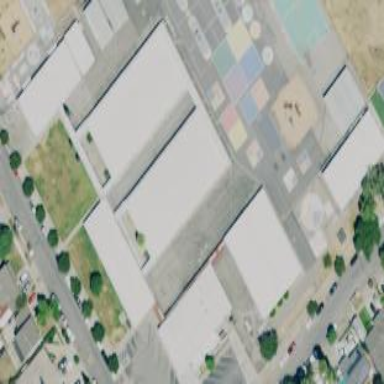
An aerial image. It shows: School.